Field crop: maize
Growth stage: 2
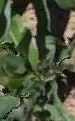
Species: maize